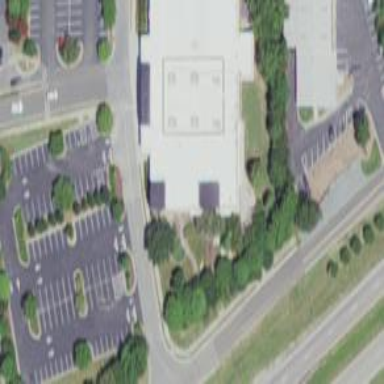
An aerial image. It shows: Retail building.